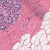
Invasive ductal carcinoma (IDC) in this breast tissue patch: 0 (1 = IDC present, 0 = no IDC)